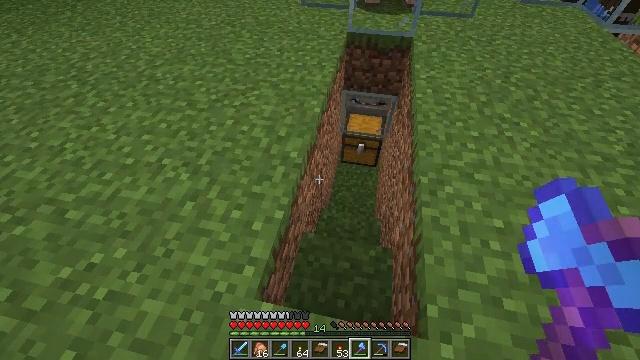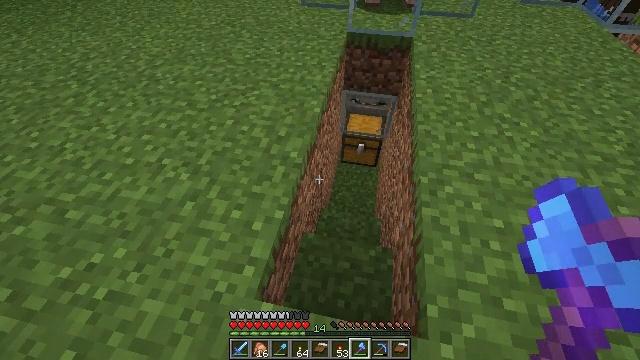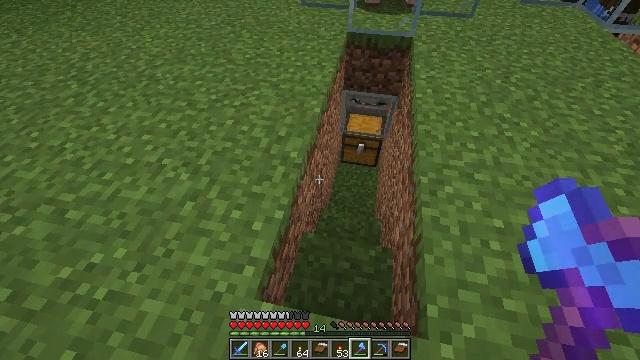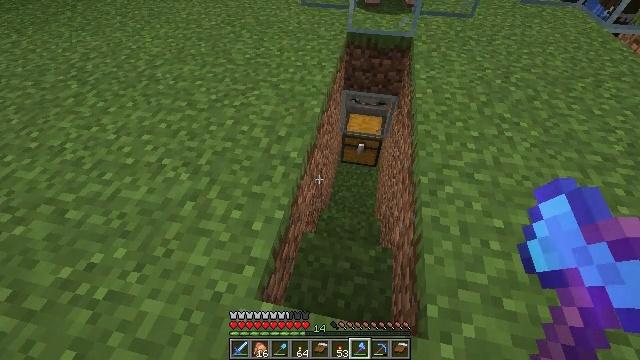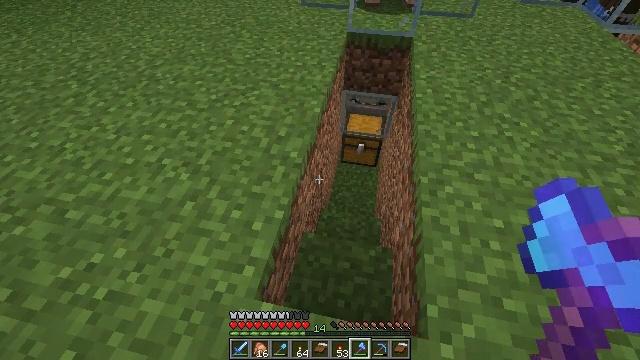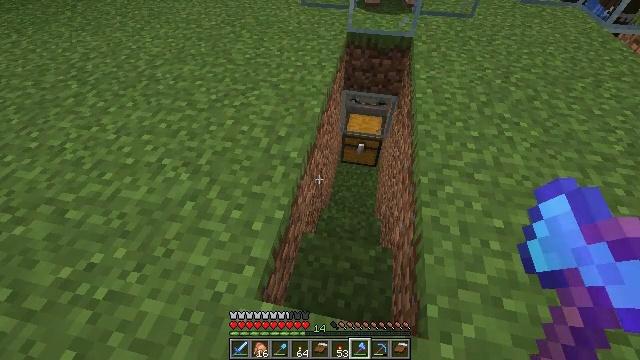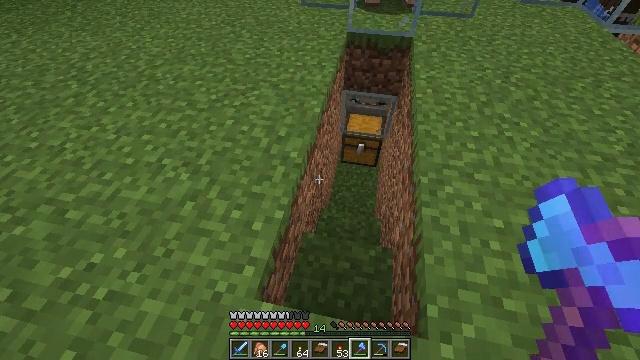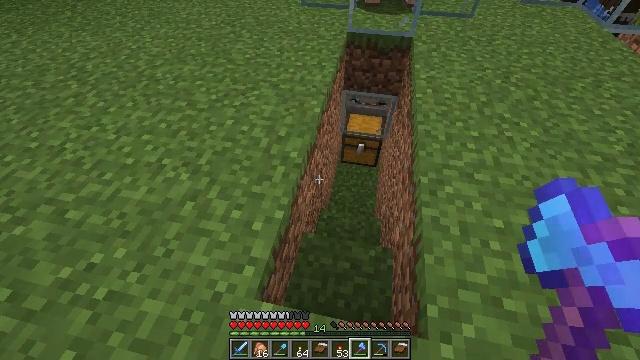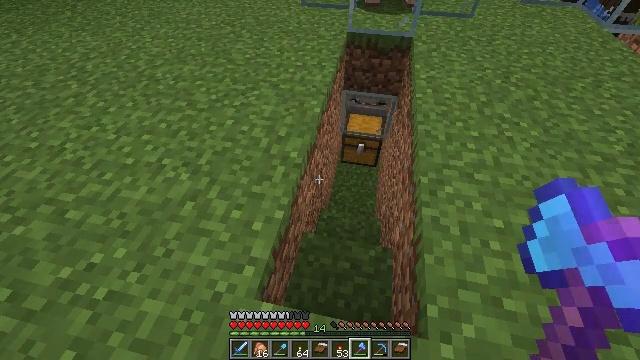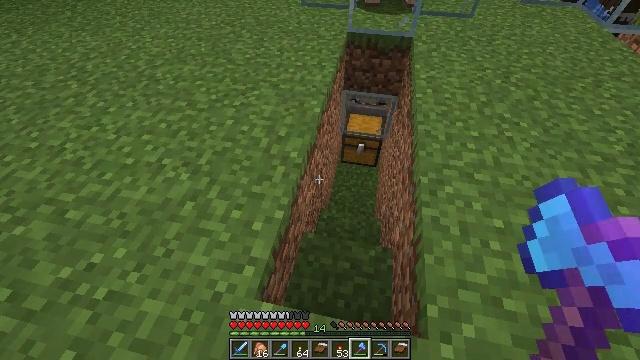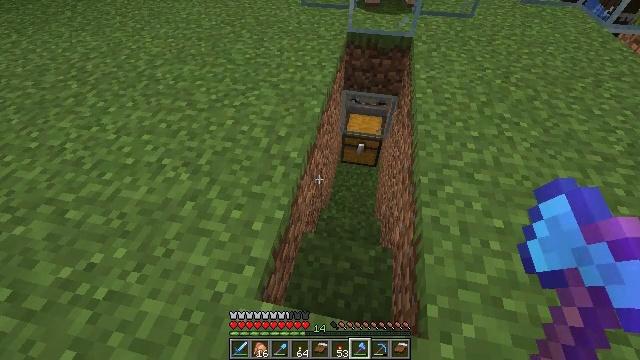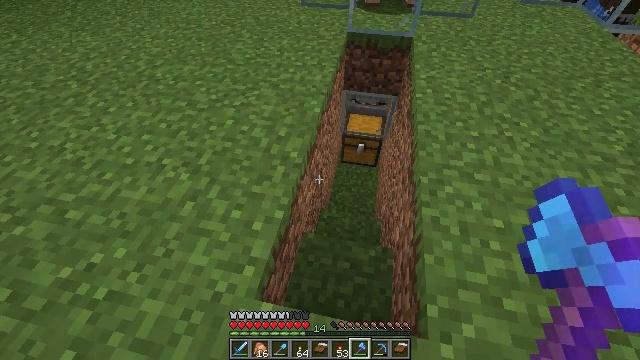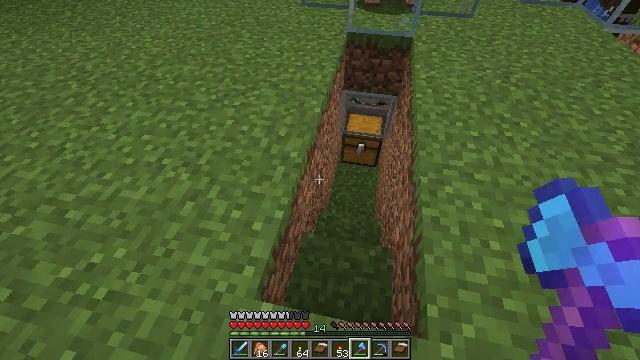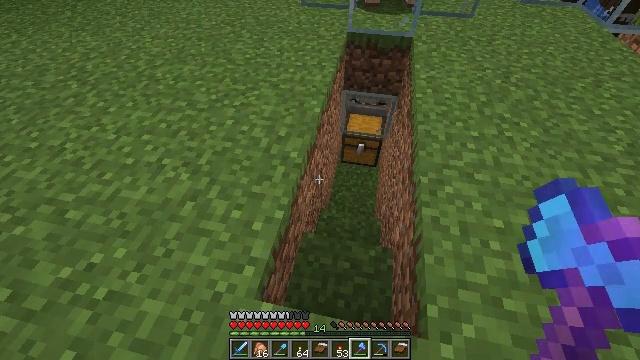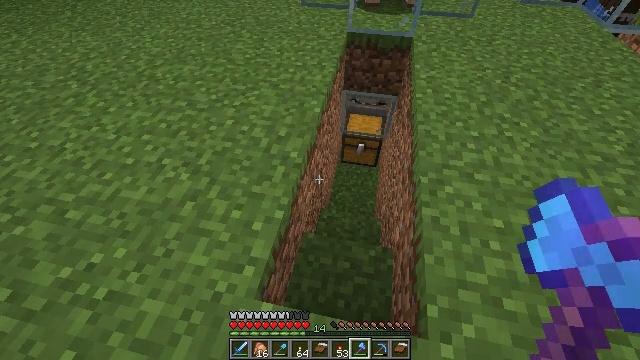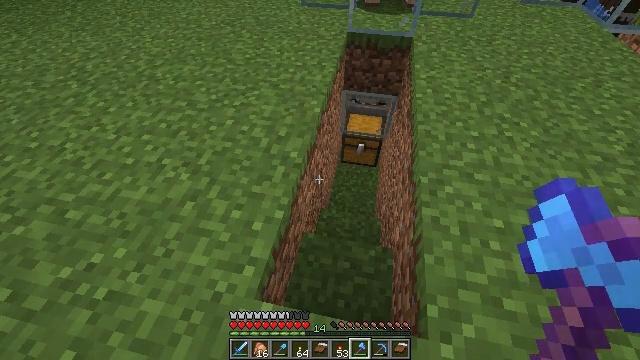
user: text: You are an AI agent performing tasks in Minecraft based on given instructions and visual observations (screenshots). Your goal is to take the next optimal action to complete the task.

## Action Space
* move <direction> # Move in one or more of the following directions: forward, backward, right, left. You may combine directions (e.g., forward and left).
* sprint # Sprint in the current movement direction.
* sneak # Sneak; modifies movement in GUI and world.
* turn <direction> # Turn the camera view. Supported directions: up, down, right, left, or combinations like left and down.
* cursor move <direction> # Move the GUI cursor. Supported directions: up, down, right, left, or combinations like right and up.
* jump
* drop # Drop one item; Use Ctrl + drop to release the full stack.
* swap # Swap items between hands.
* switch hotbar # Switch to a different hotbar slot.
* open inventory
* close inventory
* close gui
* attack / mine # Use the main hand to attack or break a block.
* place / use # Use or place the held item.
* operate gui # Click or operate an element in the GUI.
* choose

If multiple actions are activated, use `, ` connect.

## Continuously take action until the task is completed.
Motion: motion action
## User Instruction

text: Craft a brown bed using wool and a crafting table.
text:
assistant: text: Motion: no_op
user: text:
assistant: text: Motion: no_op
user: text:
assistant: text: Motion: no_op
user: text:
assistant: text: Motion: no_op
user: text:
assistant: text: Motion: no_op
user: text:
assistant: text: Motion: no_op
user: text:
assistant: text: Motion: no_op
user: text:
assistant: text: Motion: no_op
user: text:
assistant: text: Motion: no_op
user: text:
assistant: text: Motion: no_op
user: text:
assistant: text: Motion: no_op
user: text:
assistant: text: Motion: no_op
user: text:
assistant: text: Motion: no_op
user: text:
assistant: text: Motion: no_op
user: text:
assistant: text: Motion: no_op
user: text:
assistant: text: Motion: no_op
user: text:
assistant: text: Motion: no_op
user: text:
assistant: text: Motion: no_op
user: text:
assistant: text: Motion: no_op
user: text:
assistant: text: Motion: no_op
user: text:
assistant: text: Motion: no_op
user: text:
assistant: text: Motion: no_op
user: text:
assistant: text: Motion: no_op
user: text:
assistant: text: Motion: no_op
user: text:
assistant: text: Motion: no_op
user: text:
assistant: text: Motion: no_op
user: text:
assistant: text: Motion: no_op
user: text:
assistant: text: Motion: no_op
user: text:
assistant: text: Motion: no_op
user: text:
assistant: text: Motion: no_op